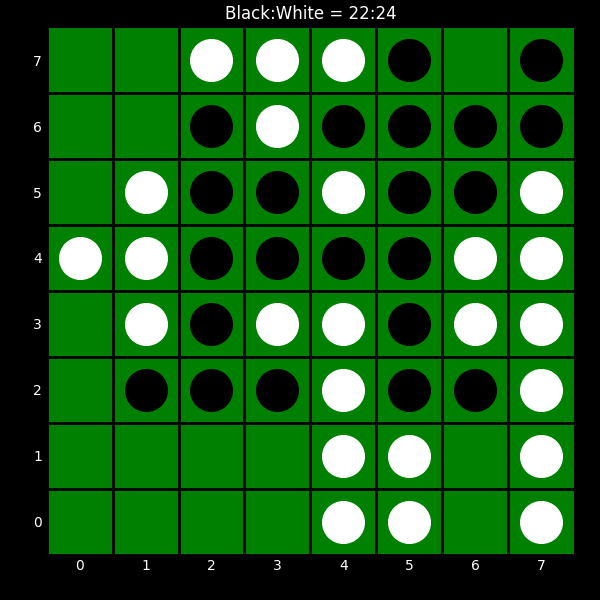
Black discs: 22
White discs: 24